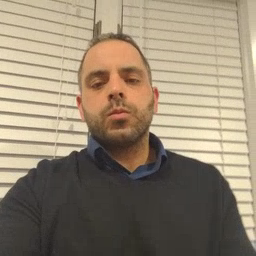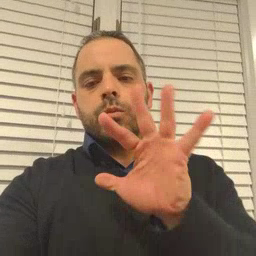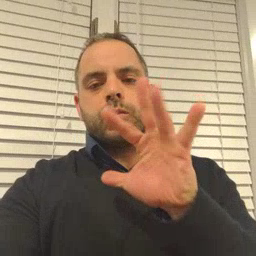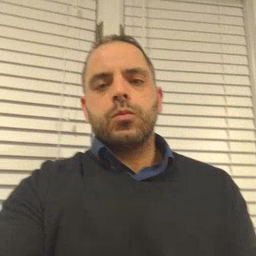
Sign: finger